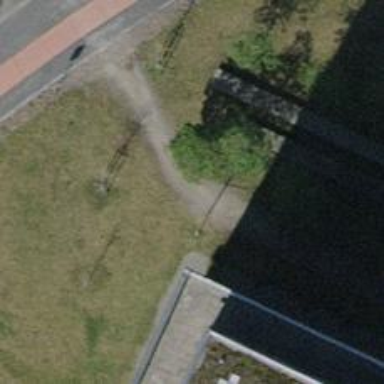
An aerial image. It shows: Footway with fine gravel surface.